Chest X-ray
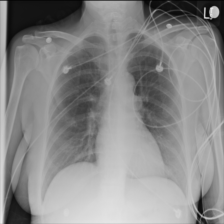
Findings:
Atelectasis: negative
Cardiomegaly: negative
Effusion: negative
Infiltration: negative
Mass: negative
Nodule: negative
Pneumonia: negative
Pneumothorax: negative
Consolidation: negative
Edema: negative
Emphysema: negative
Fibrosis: negative
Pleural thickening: negative
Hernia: negative